Question: Does anyone know why my index 'matrix[k][m]=sum/9' is out of range? I'm pretty sure that my solution is correct. I tried debugging it, but I still cannot think
why it's not working.
'''
def downsample_by_3(image):
matrix_image = copy.deepcopy(image)
matrix=[ [], [], [] ]
k=0
m=0
for i in range(0,len(matrix_image),3):
for j in range(0,len(matrix_image[i]),3):
sum=0
for r in range(i,i+3):
for c in range(j,j+3):
sum+=matrix_image[r][c]
m+=1
matrix[k][m]=sum/9
m=0
k+=1
return matrix
'''
The image is presented as a matrix (list of lists).
Let's say I took this list,
'''
print(downsample_by_3([[2,2,2],[2,2,2],[2,2,2]]))
'''
it should return a list with 18.
Another example of it to understand it better:

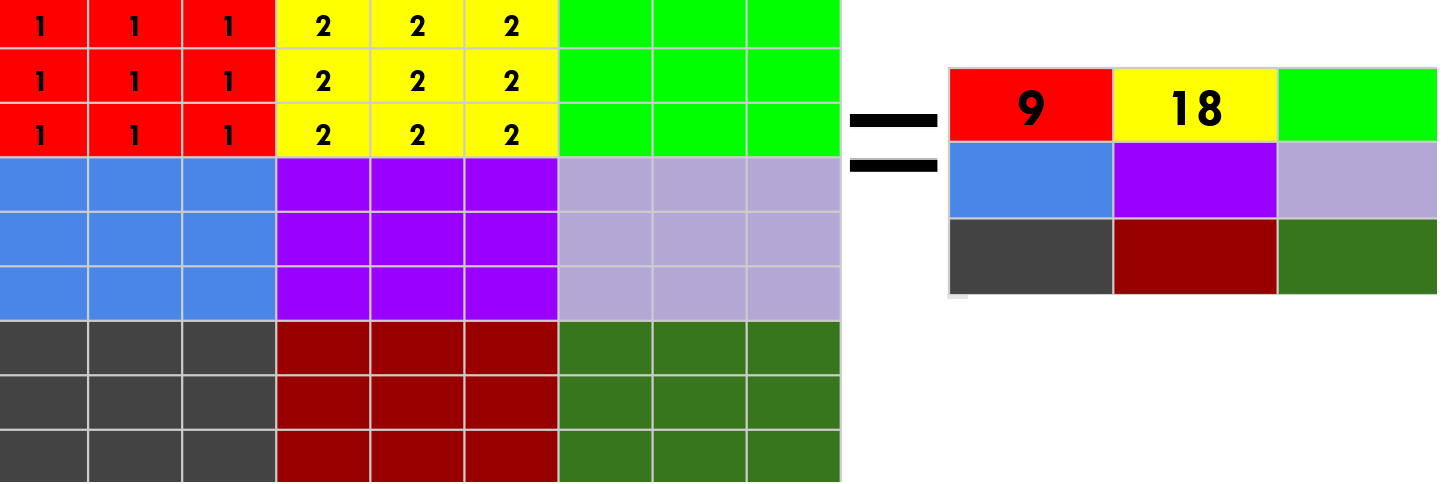
Answer: You have a list of empty lists. So while 'matrix[0]' is fine, 'matrix[0][0]' is out of bounds.
You have to either preallocate the lengths of the sublists beforehand if you wish to access them by index, or you append the averages as shown in Gary02127's answer. If you choose the former, you must also increment 'm' 'matrix[k][m]=sum/9'.
However, your code has another out-of-bounds bug waiting to be triggered. Suppose you have a 3x4 image, i.e., one of the dimensions isn't divisible by 3. You average the first 3x3 block just fine, and then you try to access the pixels at column indices 3-5.
If your dimensions aren't divisible by the downsample factor, you have 3 choices:
1. raise an error at the beginning of the function call,
2. add extra rows/columns to make your matrix divisible by your factor (you can use the value of the last element of the row/column to extend it further), or
3. use only as many elements are you have left.
Here's an implementation with approach #3 and preallocating your matrix.
'''
def downsample(image, factor):
height = len(image)
# this assumes that all sublists have the same length!
width = len(image[0])
matrix = [[None] * ((width + factor - 1) // factor)
for _ in range((height + factor - 1) // factor)]
k = 0
m = 0
for i in range(0, height, factor):
for j in range(0, width, factor):
# don't overshadow the 'sum' builtin
total = 0
count = 0
for r in range(i, min(i+factor, height)):
for c in range(j, min(j+factor, width)):
total += image[r][c]
count += 1
matrix[k][m] = total / count
m += 1
m = 0
k += 1
return matrix
'''